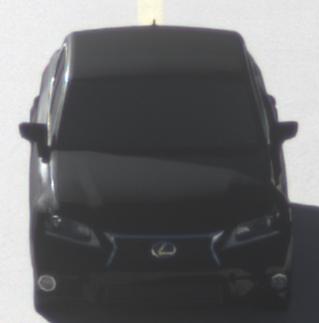
Make: Lexus
Model: GS 250
Detailed model: GS (L10)
Model produced from: 2012/06
Model produced until: 2013/12
Doors: 4
Color: black
Road condition: dry road
Daytime: morning or afternoon
Contrast: high contrast